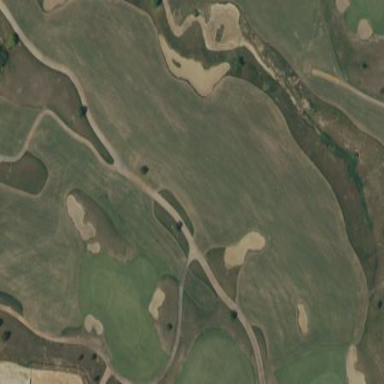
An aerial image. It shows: Golf tee on grassy land.